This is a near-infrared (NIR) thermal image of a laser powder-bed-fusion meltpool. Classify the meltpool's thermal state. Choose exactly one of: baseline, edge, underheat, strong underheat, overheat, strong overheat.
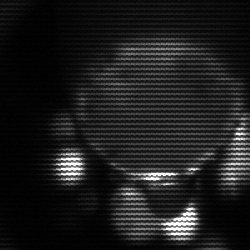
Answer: edge